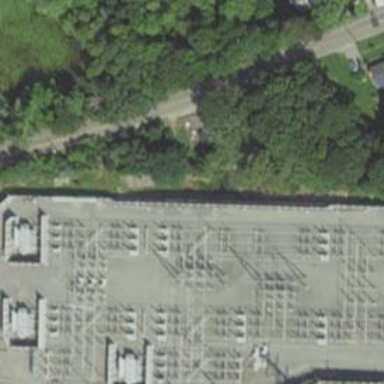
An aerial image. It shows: Switch used for power control.